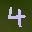
Label: 4